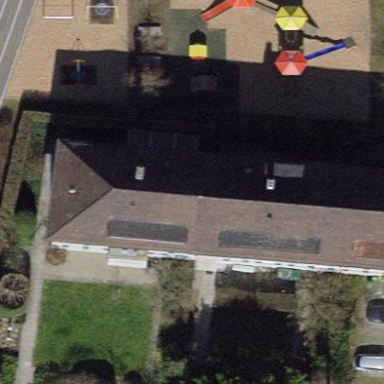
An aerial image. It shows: Building with tiled roof.